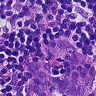
Metastatic tissue present: yes